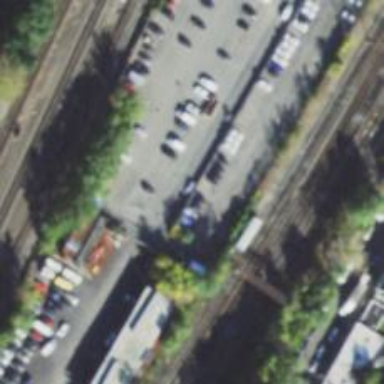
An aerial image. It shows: Junction on the railway.